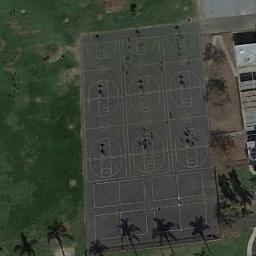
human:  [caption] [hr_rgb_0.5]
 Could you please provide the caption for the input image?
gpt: Several basketball courts are neatly arrayed on the playing field, Which next to a lawn, Some trees and buildings .

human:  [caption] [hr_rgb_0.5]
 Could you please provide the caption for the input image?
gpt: The basketball courts are surrounded by grass .

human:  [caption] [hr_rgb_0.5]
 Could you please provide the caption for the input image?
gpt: Many basketball courts are next to the grass .

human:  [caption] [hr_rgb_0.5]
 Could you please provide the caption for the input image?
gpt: Some basketball courts on the lawn and some trees beside .

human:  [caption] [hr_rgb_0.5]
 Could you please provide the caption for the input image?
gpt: There are many small basketball courts side by side .